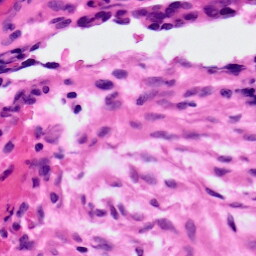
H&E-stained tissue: Ovarian